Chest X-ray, AP view. Patient: 72 years old, sex F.
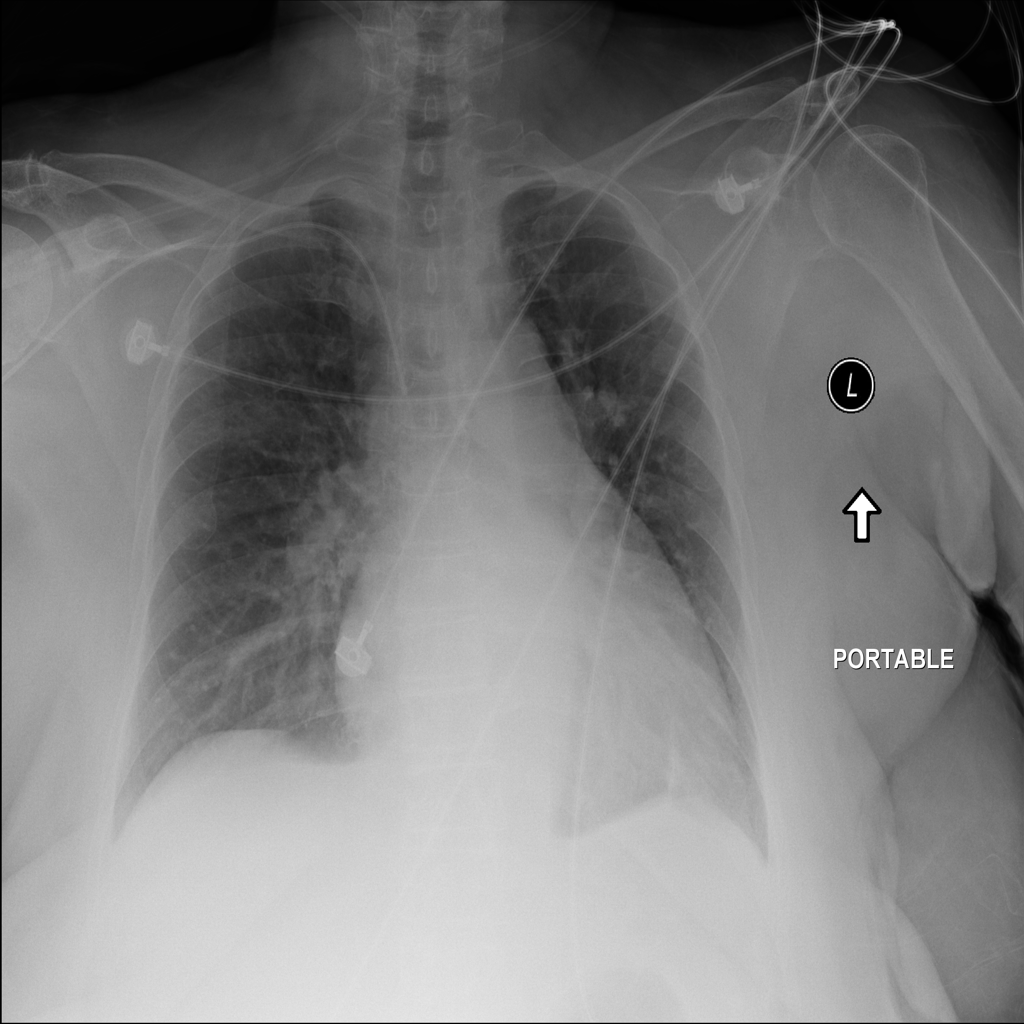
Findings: Atelectasis